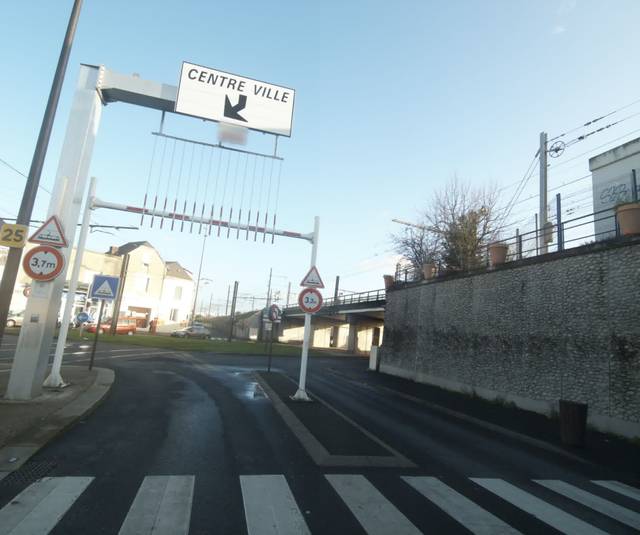
Region: France
Coordinates: 47.993, 0.2043